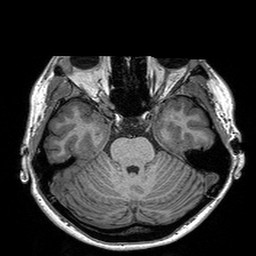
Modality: T1w
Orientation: coronal
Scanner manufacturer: siemens
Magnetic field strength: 3 T
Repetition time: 2.3 s